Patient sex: M
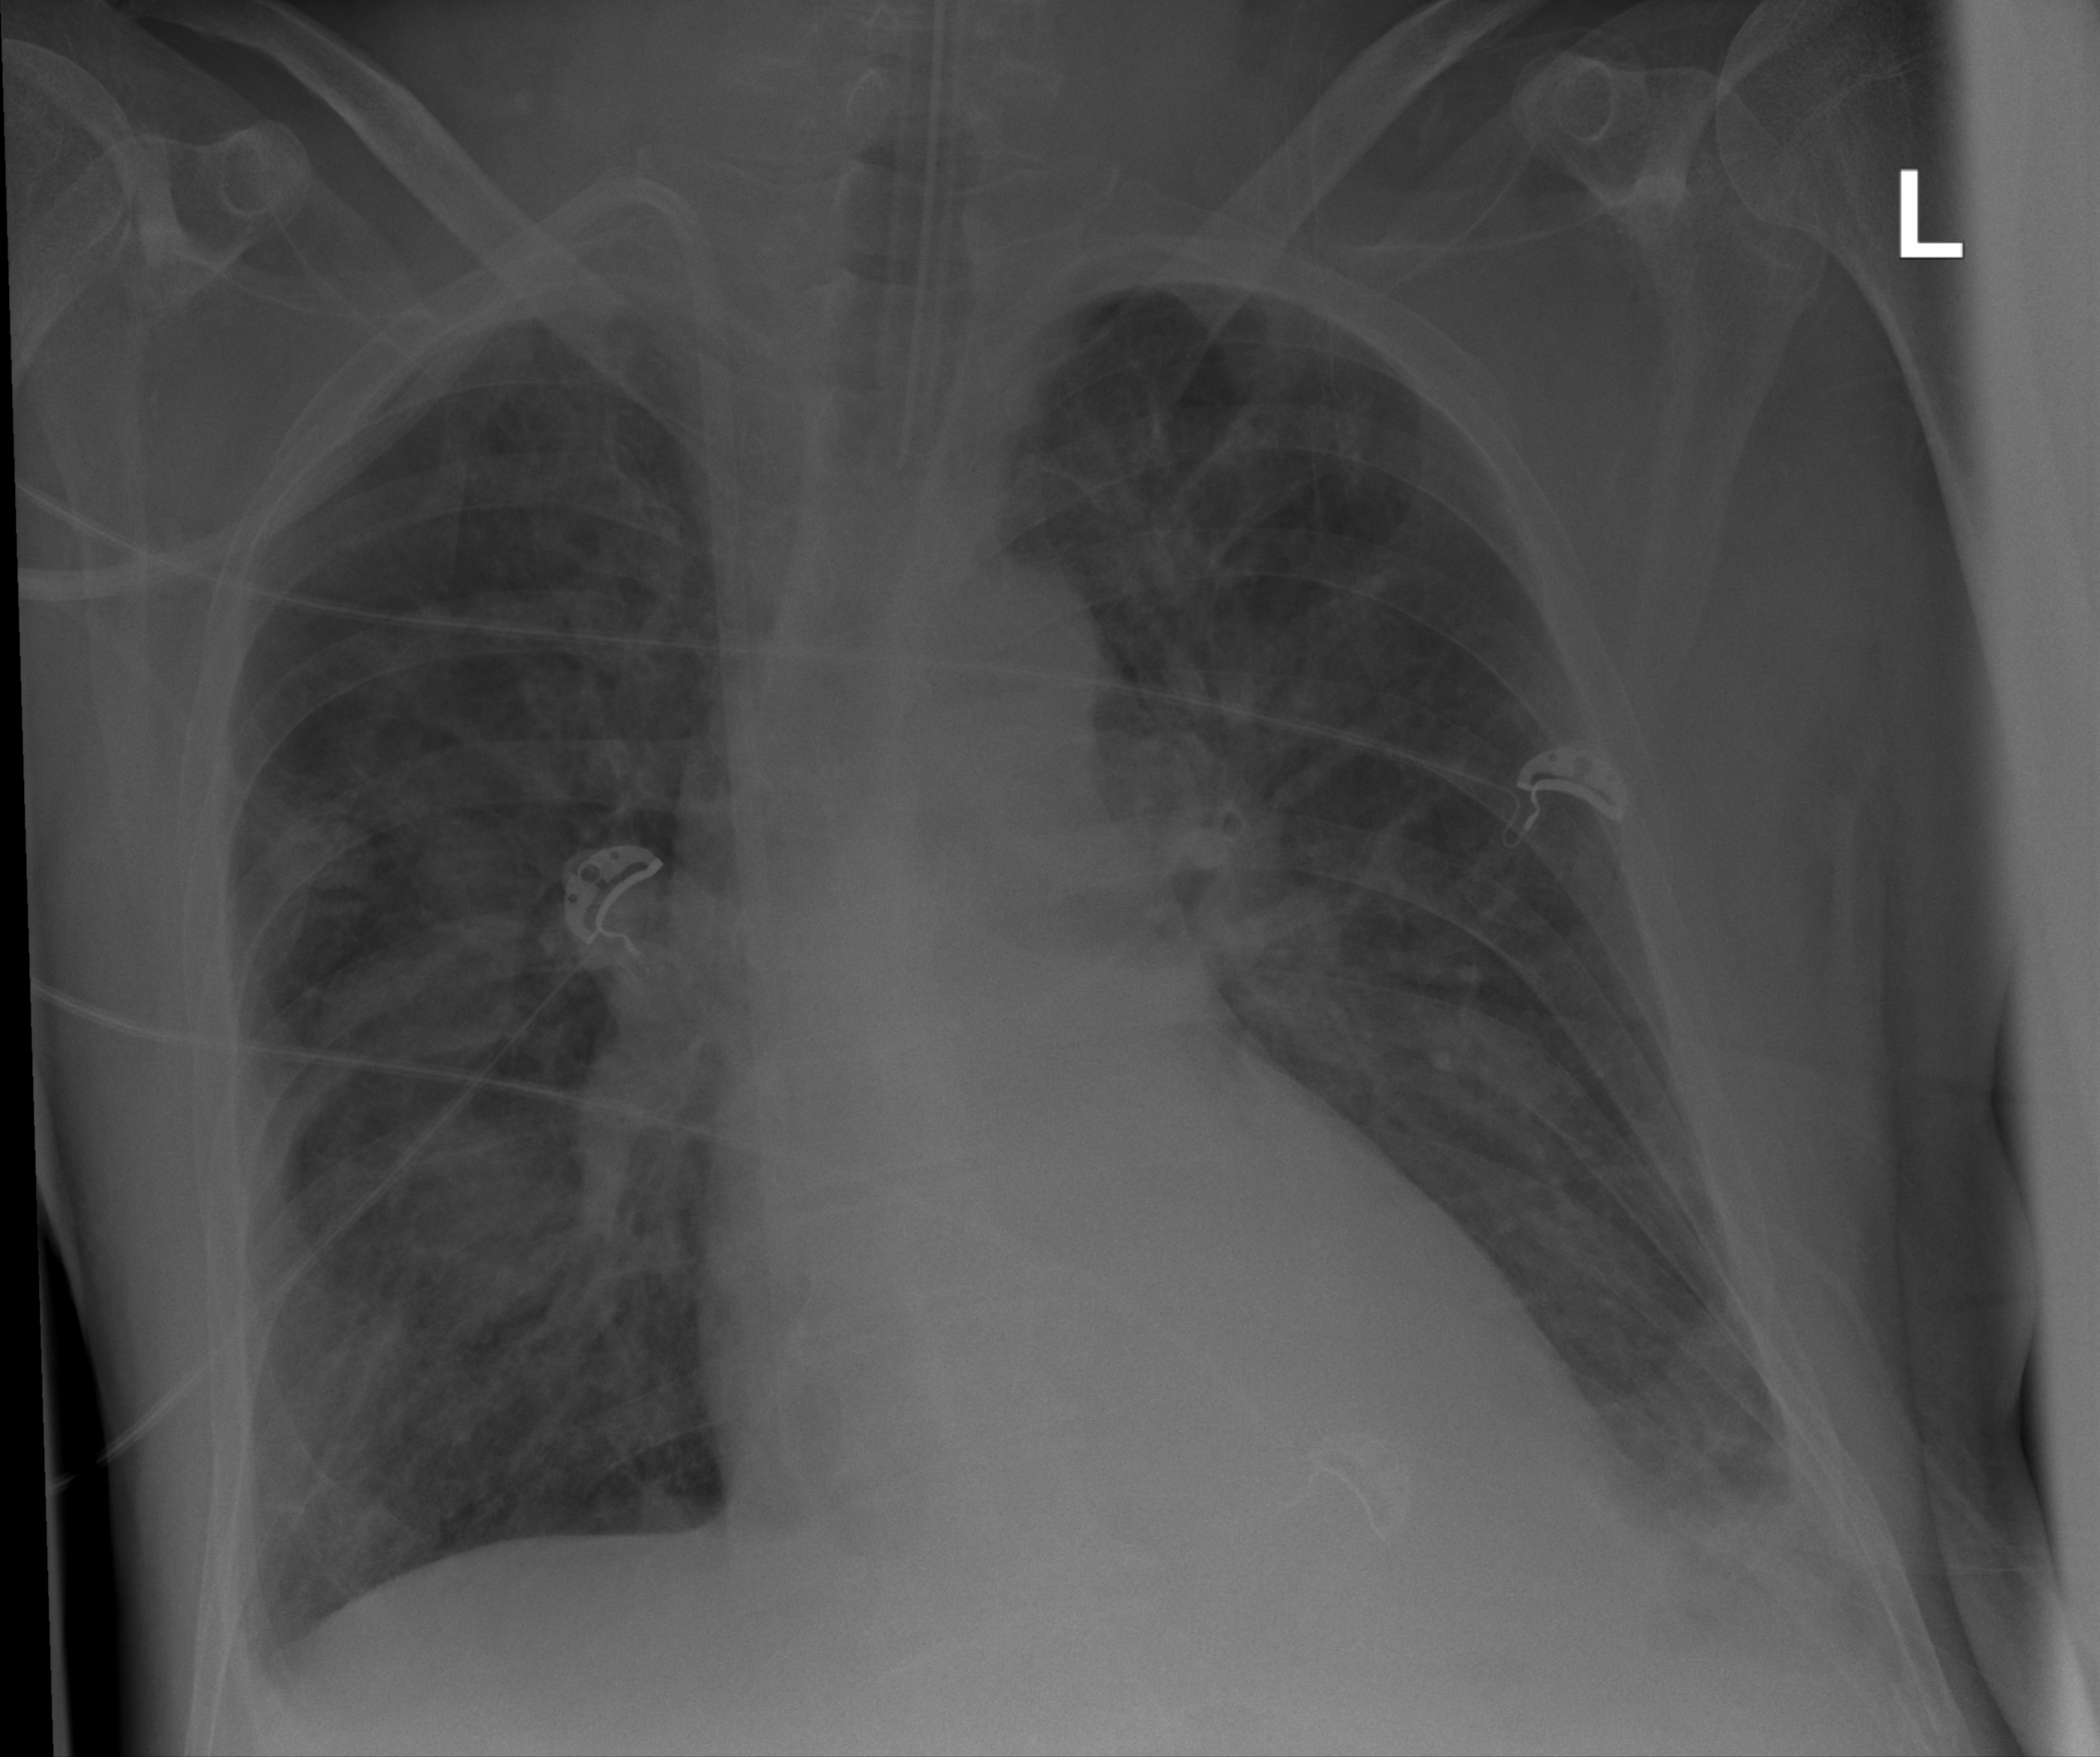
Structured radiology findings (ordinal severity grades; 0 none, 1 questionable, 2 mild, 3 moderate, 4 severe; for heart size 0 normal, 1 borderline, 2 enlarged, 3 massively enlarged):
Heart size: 0
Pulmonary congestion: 2
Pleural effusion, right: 2
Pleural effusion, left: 2
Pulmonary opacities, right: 3
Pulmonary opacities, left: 3
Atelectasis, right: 2
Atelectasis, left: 2